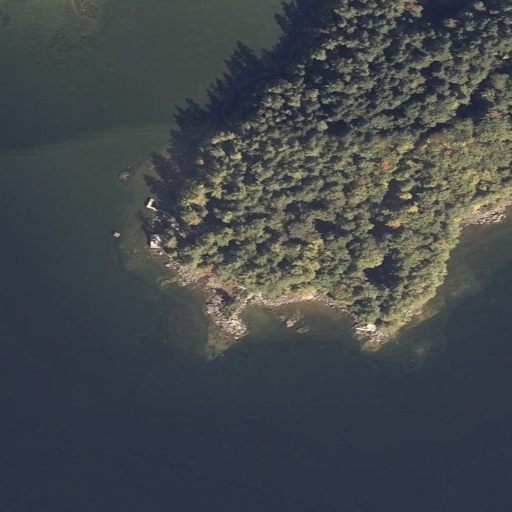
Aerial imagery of cape in Maine named Bear Point containing open water, evergreen forest, open development, deciduous forest, mixed forest, herbaceous wetlands, and grassland